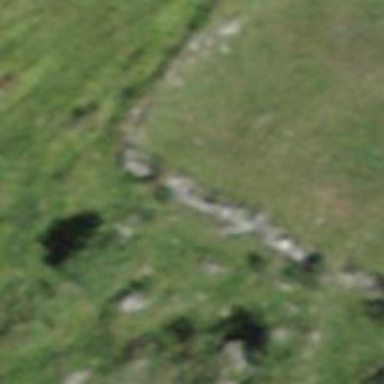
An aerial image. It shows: Dry stone wall barrier.